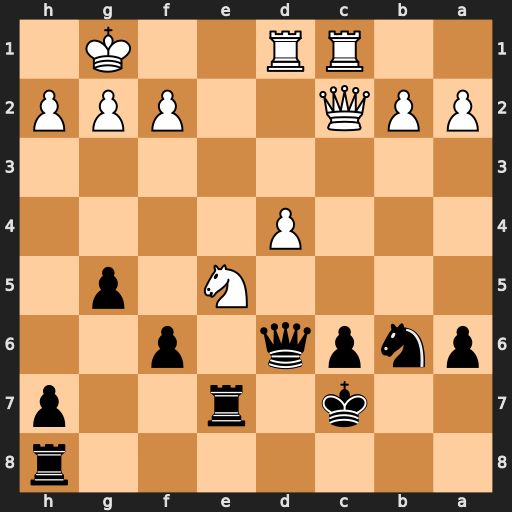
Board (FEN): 7r/2k1r2p/pnpq1p2/4N1p1/3P4/8/PPQ2PPP/2RR2K1
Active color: b
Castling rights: -
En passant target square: -
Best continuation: fxe5 dxe5 Qg6 Qxg6 hxg6